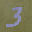
Label: 3